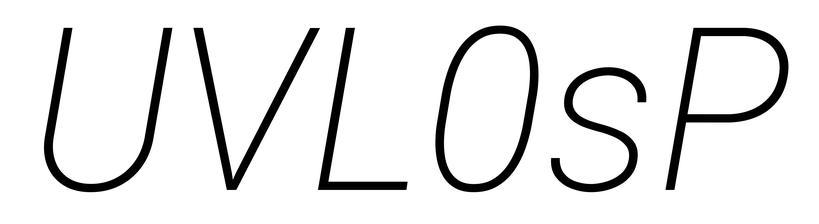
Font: Roboto-Italic_ExtraLight_Italic